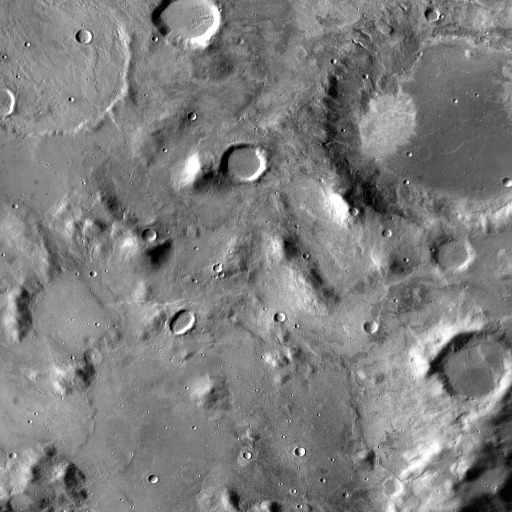
Crater classes present: Background, Other, Buried